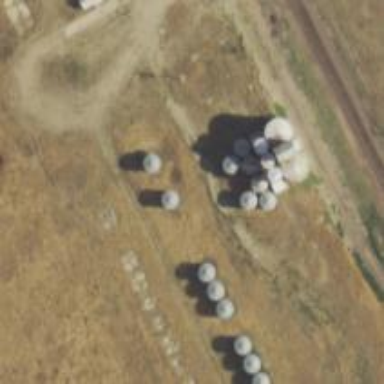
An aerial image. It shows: Silo.